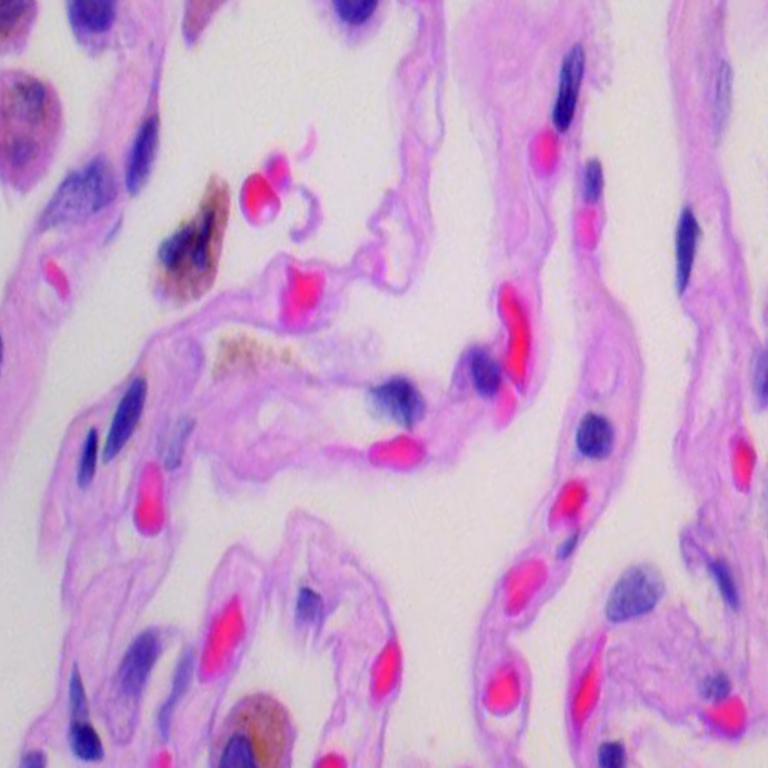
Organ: lung
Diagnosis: benign